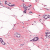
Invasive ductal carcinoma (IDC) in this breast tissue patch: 1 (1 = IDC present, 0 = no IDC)